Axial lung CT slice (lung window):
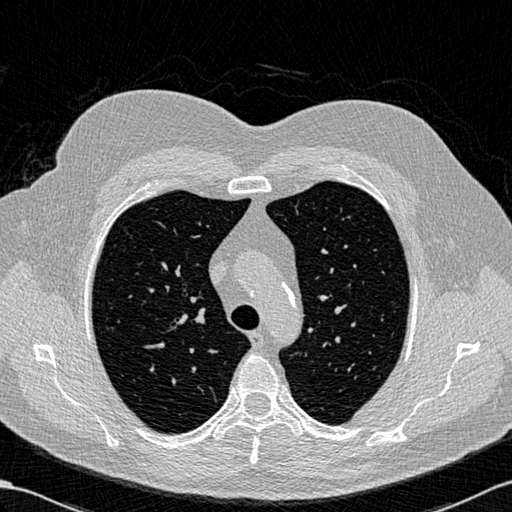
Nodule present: no